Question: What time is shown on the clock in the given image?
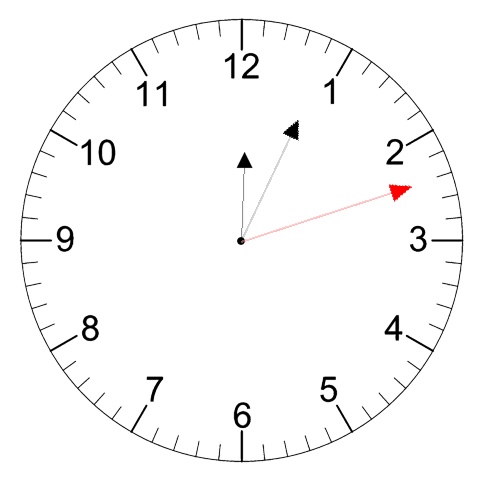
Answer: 12:04:12